Question: I have following script showing a nice listing of the content of a directory on the server. But how do I make this script open the file, as if it where in a html anchor tag, instead of show its name (with alert), when clicking on a filename?

The source of the code is at <URL>
'''
<script>
$(document).ready( function() {
$('#fileTreeDemo_1').fileTree({ root: '../../filetree/', script: 'connectors/jqueryFileTree.php' }, function(file) {
alert(file);
});
});
</script>
<div class="example">
<h2>Default options</h2>
<div id="fileTreeDemo_1" class="demo"></div>
</div>
'''
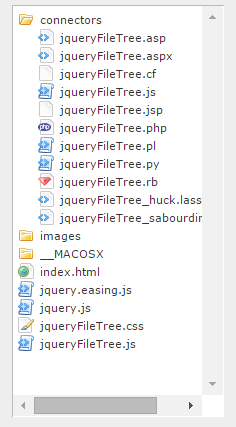
Answer: There are multiple ways to open a new page through Javascript.
One of 'em is:
'''
window.location = 'url here';
'''
Problem with that, however, is that the current tab/window will redirect to that file. Making the user leave the current page! To open the file in a , you can use:
'''
window.open('url here')
'''
But this one also comes with its own caveats: browsers will warn the user of a pop-up being opened. And the user will have to manually grant the site permission to continue.
Mind you, in both situations a valid formatted url is required to work. Which means it requires the full <URL>. what have you.